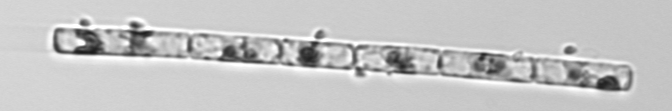
Label: Guinardia_delicatula